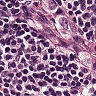
Metastatic tissue present: yes